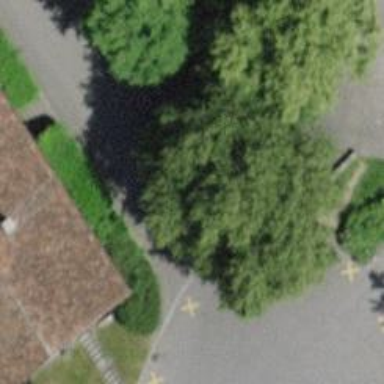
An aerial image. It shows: Bicycle parking area with wall loops for securing bikes.